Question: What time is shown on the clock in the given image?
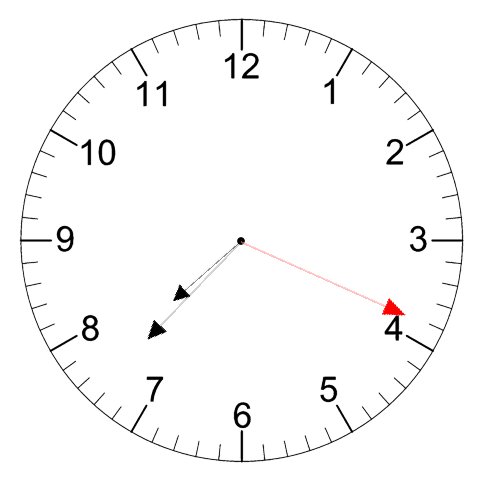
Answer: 07:37:19